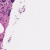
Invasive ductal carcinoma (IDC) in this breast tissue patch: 0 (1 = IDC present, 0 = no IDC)